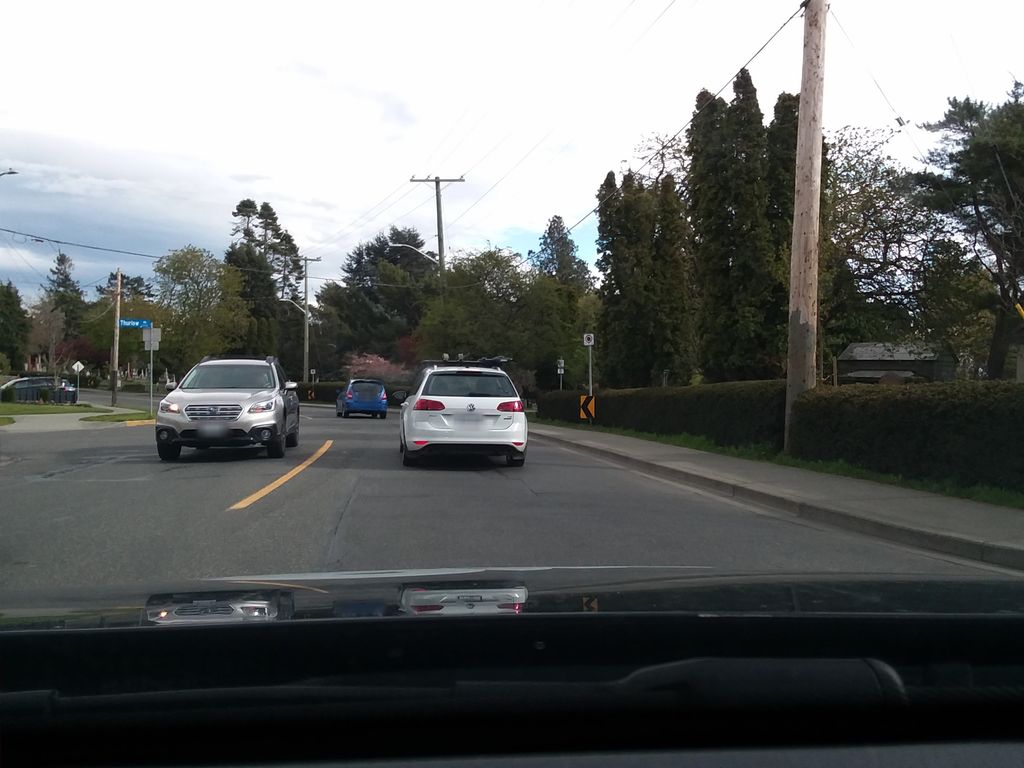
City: victoria